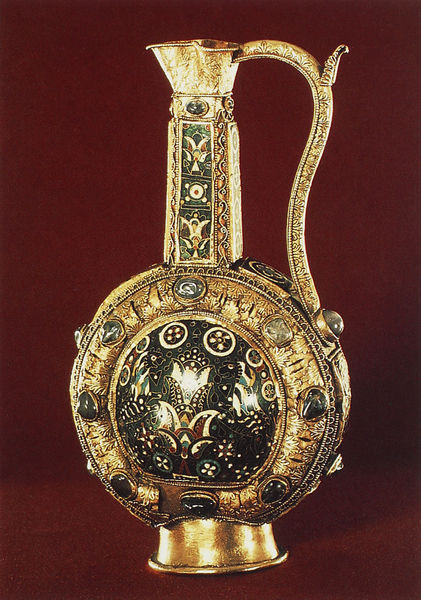
Titel: Ewer-Reliquie
Standort: (F), Klosterkirche Saint-Maurice d’Agaune (EU - F)
Schlagwörter: fuß, grün, hintergrund, schmuck, blüten, rot, tiere, muster, ornament, alt, flasche, hals, vögel, gold, kelch, edelsteine, kreis, rund, henkel, kanne, krug, farbe, dekoration, glanz, floral, ornamente, verzierung, glänzend, metall, gründ, foto, griff, halterung, gefäß, orient, orientalisch, geschirr, beschriftung, hallo, intarsien, verziert, karaffe, farbfoto, antik, besetzt, edelstein, weinrot, filigran, kunsthandwerk, standfuß, email, prägung, tülle, ausguss, smaragd, islamisch, jade, emaille, flaschenhals, weinkrug, halbedelstein, juwelen, roter hintergrund, ausschenkdings, kunstgegegenstand